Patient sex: M
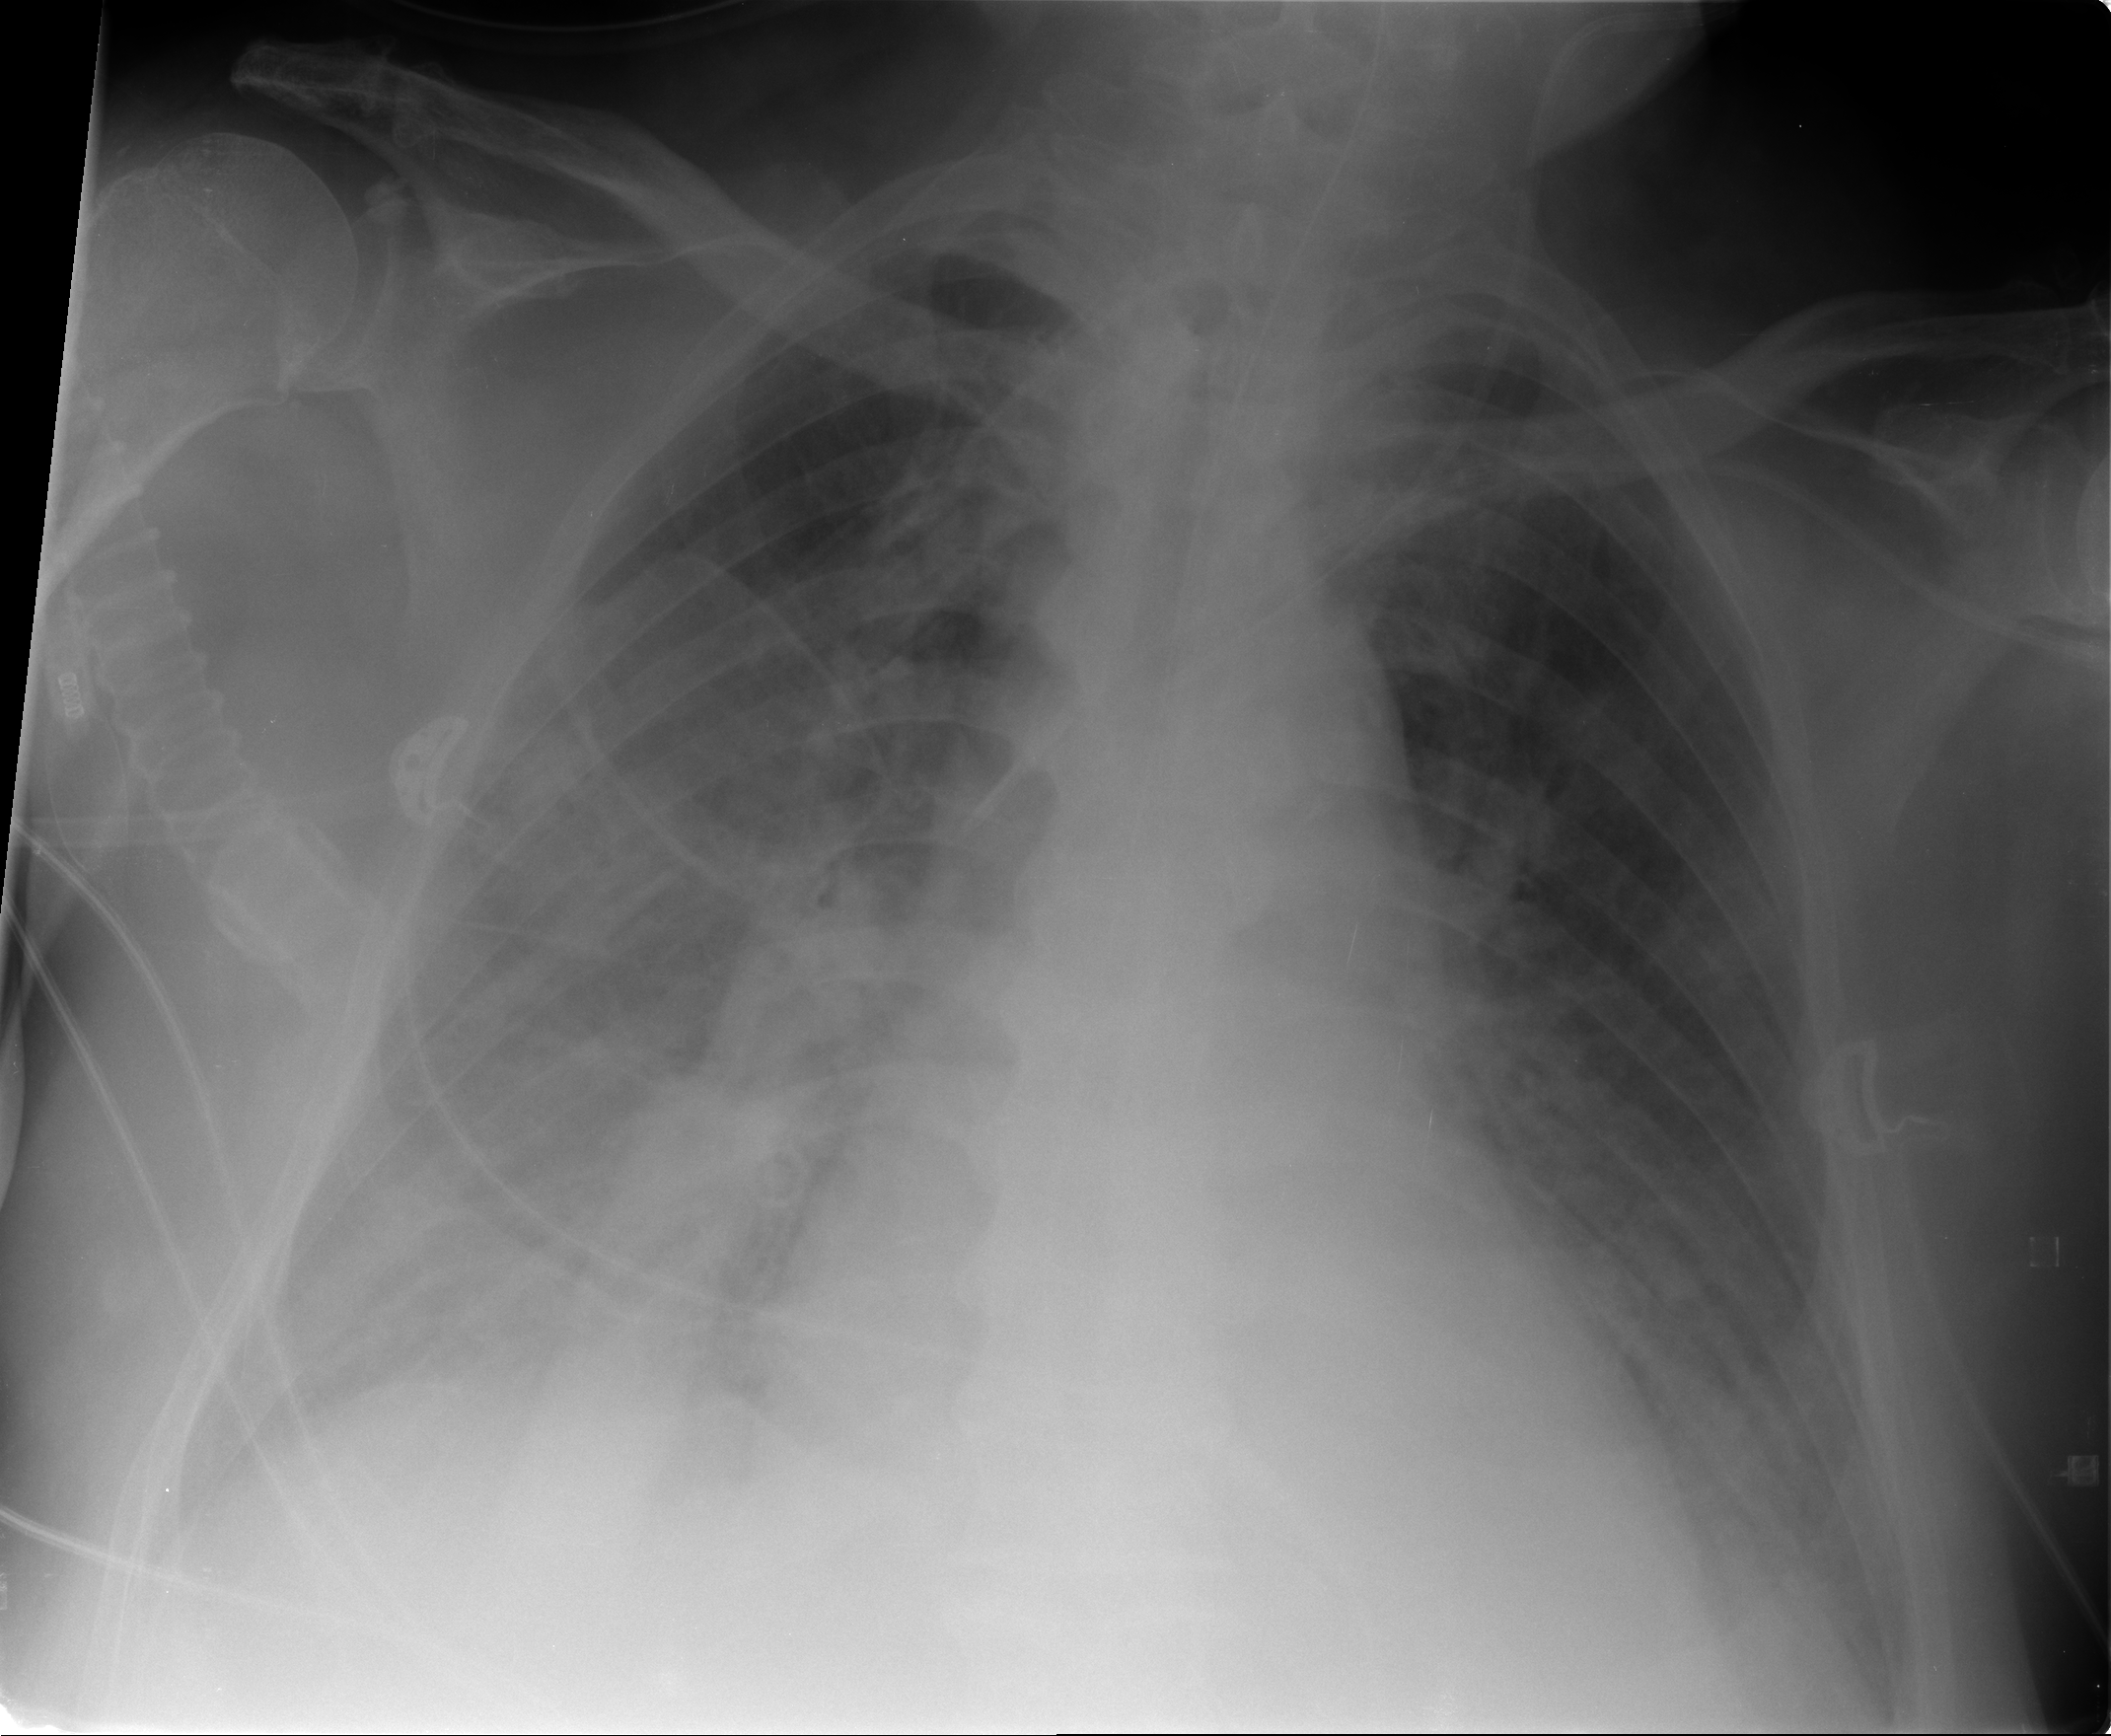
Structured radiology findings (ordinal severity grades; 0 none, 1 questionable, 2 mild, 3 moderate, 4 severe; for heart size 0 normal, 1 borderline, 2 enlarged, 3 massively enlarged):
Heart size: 2
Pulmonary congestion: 2
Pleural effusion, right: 3
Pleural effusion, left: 2
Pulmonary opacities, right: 2
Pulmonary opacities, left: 0
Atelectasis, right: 2
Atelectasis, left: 2